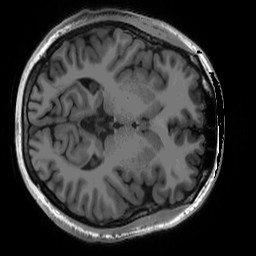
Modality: T1w
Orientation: axial
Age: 33
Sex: male